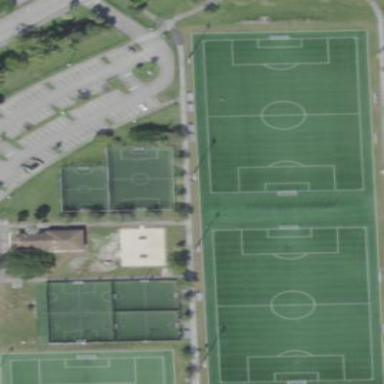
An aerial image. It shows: Soccer pitch designated for leisure and sports activities.